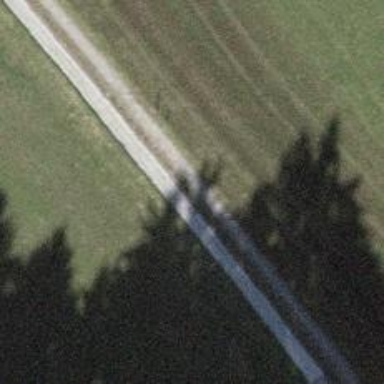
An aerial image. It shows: Track road with grade3 tracktype.